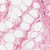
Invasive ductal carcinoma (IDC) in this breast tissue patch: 0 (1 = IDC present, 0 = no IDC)